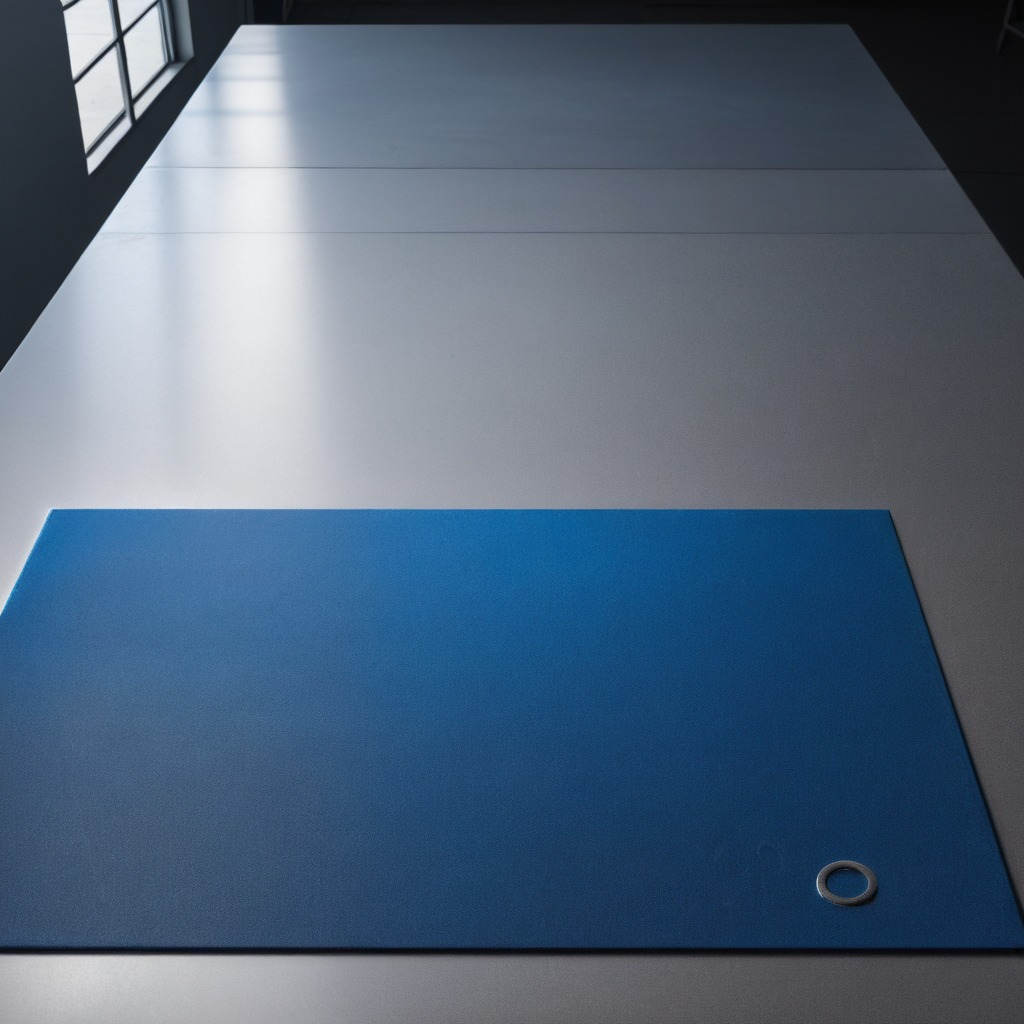
A flat metal washer lies on a clean granite tabletop covered with a blue rubber mat inside a workshop under bright overhead lighting crisp shadows high clarity worn but beneath the mat